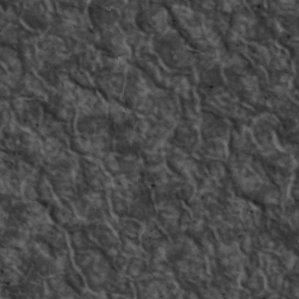
Label: non_frost